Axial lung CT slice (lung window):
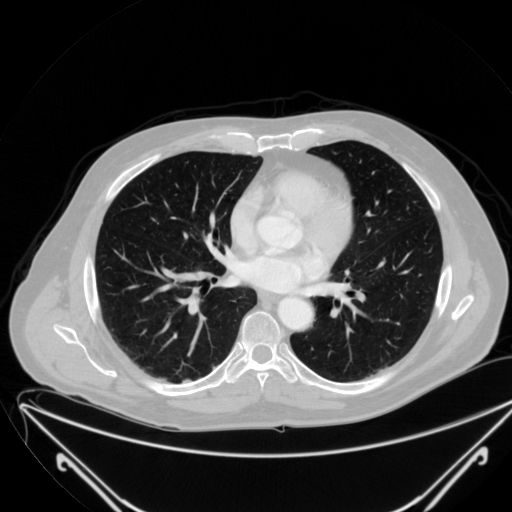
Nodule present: no